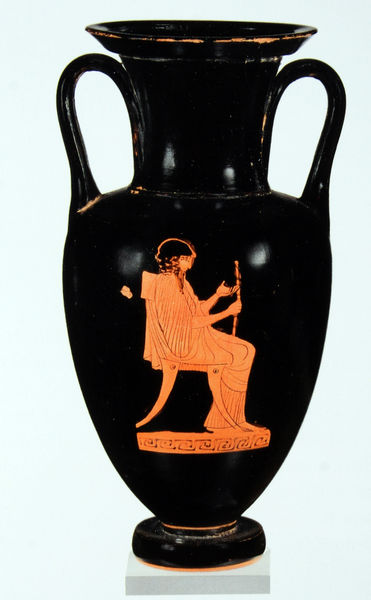
Titel: Nolanische Amphore
Standort: München
Institution: Antikensammlungen
Schlagwörter: fuß, sitzen, grau, orange, schwarz, stuhl, rot, bart, falten, sockel, stein, figur, gewand, amphore, henkel, keramik, krug, vase, bauch, plinthe, foto, fotografie, photographie, porzellan, photo, öffnung, griechisch, glasur, gebrannt, aufnahme, rotfigurig, hankel